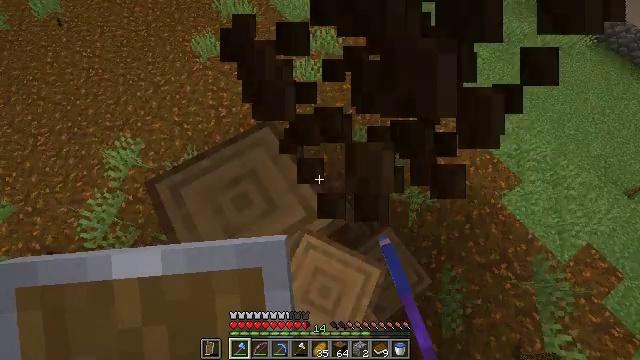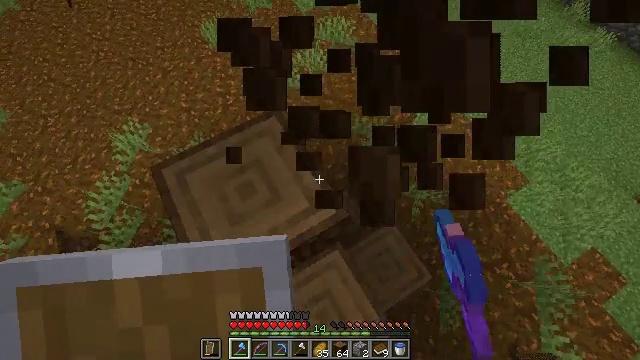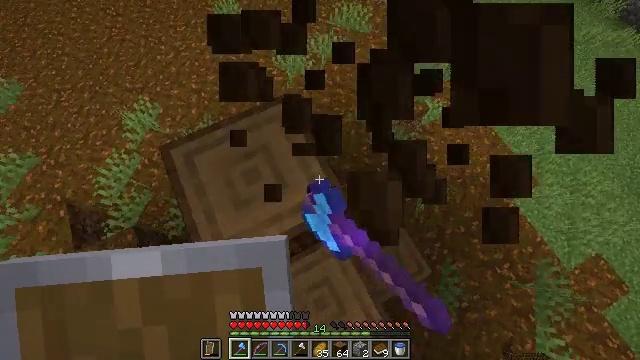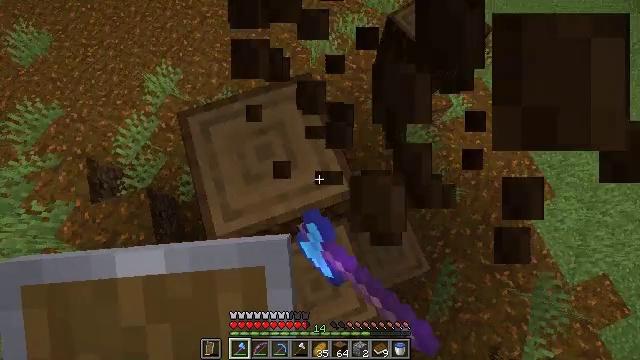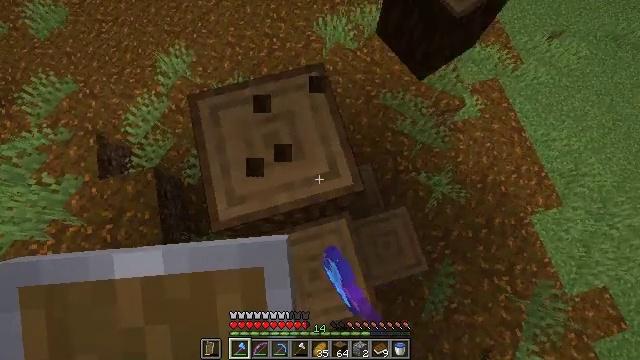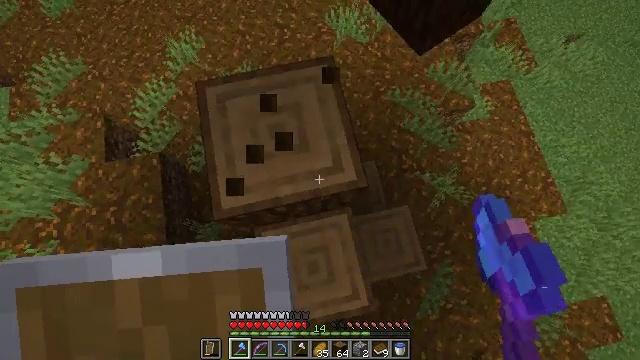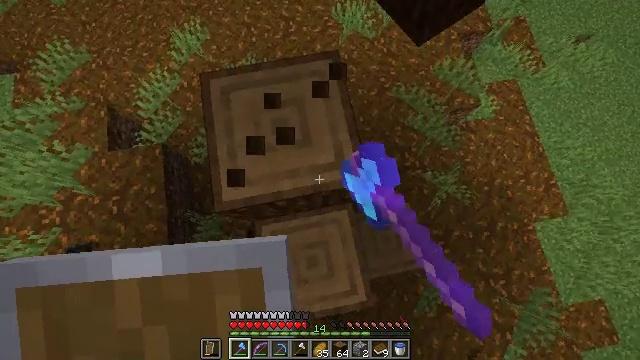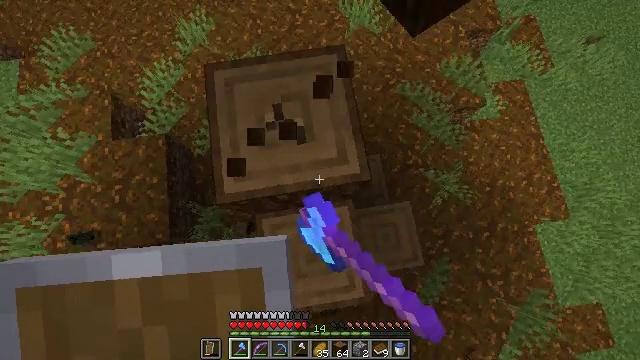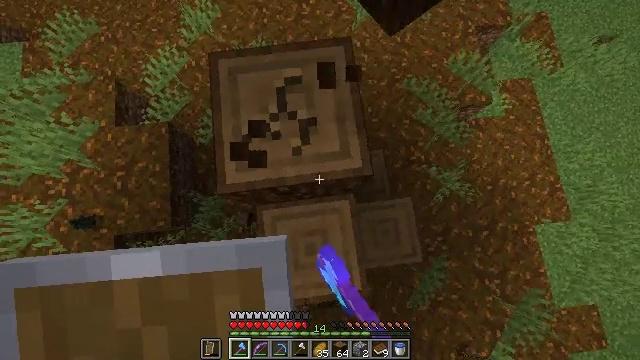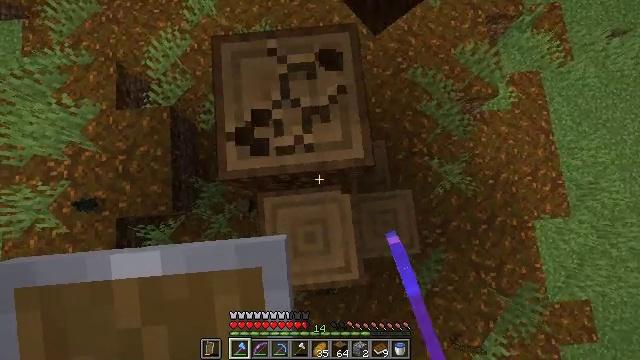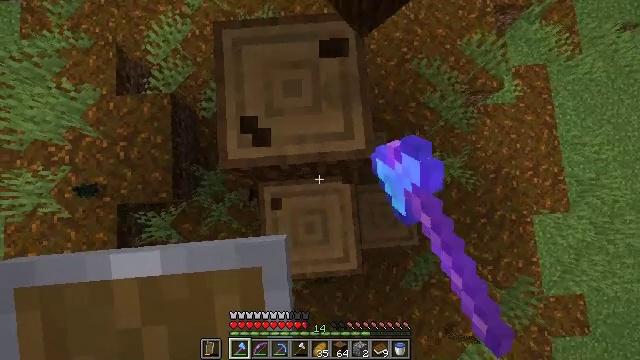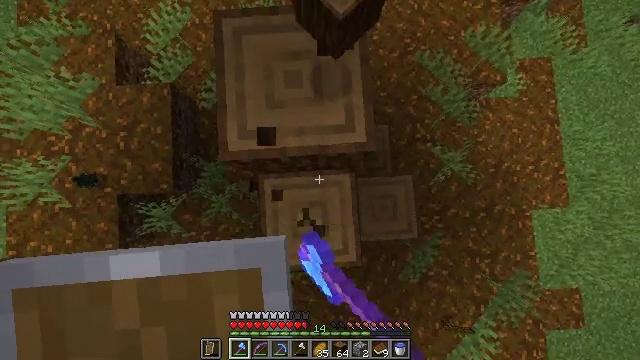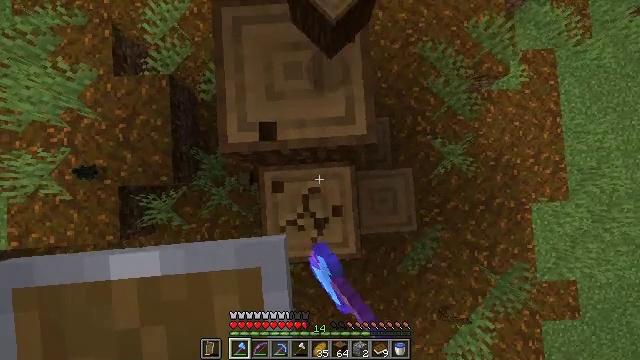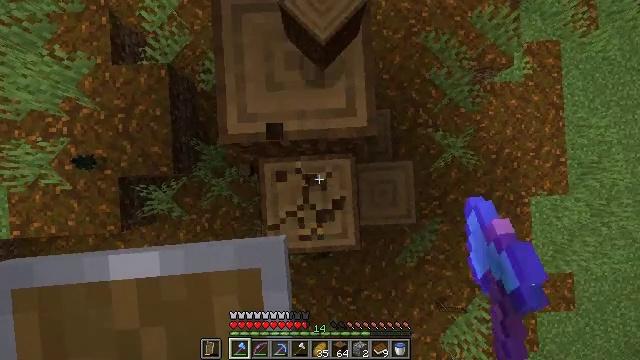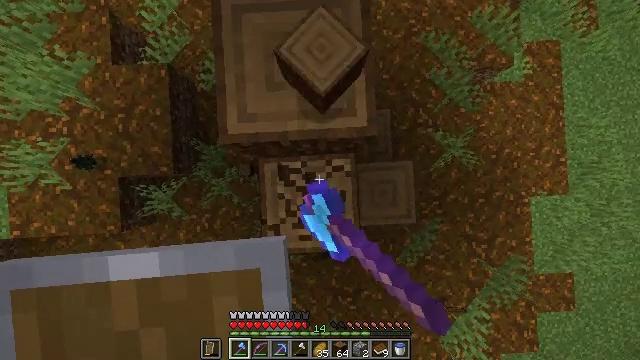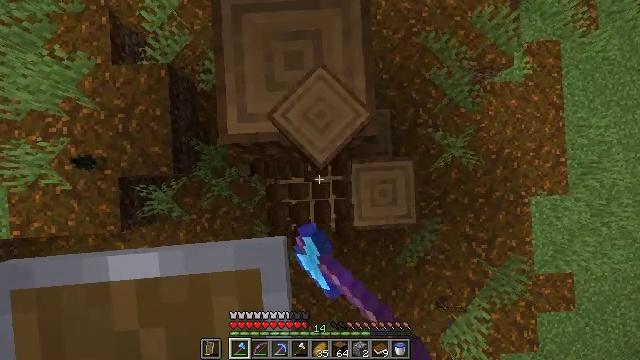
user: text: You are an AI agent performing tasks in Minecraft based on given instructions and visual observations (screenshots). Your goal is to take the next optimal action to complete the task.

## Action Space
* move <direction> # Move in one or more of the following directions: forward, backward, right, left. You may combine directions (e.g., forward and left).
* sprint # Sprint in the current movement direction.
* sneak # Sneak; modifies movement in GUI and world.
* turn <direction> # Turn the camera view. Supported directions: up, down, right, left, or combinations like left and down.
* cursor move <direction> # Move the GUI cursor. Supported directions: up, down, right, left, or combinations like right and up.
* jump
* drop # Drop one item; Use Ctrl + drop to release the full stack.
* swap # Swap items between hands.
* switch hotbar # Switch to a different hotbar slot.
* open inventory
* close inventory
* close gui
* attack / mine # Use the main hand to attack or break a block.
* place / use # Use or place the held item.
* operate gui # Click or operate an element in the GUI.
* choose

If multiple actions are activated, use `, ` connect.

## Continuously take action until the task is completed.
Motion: motion action
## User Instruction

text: Harvest the spruce log from a tree trunk.
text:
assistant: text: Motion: turn left and down, attack / mine
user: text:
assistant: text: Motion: turn left and down, attack / mine
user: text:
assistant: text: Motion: turn left and down, attack / mine
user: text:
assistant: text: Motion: turn left and down, attack / mine
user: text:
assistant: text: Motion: turn left and down, attack / mine
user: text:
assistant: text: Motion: turn left and down, attack / mine
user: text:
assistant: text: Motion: turn left and down, attack / mine
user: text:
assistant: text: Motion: turn left and down, attack / mine
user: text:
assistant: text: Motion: turn left and down, attack / mine
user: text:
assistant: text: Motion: turn left and down, attack / mine
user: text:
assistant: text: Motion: turn down, attack / mine
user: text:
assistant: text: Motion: turn down, attack / mine
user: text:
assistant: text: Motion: turn down, attack / mine
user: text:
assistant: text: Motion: turn down, attack / mine
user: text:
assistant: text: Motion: turn down, attack / mine
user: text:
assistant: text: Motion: attack / mine
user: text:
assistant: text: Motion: attack / mine
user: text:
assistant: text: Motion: attack / mine
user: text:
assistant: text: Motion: attack / mine
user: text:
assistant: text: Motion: turn up, attack / mine
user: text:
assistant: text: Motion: turn left and up, attack / mine
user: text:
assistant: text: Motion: turn left and up, attack / mine
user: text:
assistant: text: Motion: turn left and up, attack / mine
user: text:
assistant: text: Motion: attack / mine
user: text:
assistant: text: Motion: turn left and up, attack / mine
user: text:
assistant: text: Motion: attack / mine
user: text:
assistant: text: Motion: turn left and down, attack / mine
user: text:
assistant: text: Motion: turn left and down, attack / mine
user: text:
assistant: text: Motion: turn left and down, attack / mine
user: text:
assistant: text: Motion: turn down, attack / mine